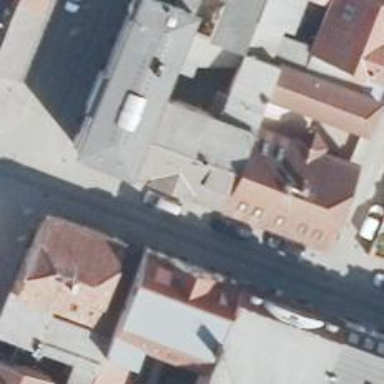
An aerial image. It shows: Pub.